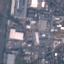
Land use / land cover class: Industrial